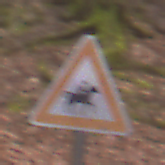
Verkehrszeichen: ReiterLinks
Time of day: Midday
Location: Outdoor (Nature)
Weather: Overcast
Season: Autumn
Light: Natural